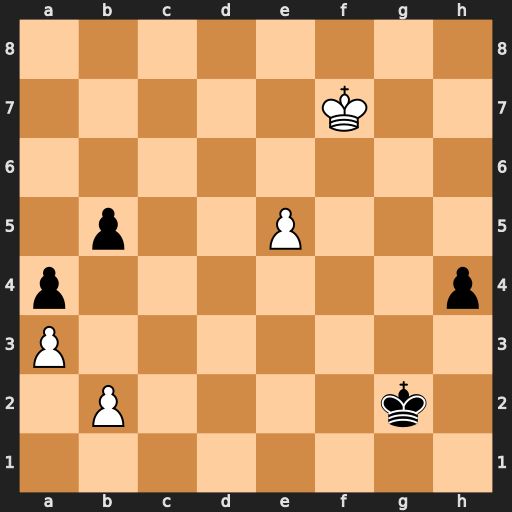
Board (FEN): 8/5K2/8/1p2P3/p6p/P7/1P4k1/8
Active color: w
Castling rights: -
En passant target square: -
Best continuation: e6 h3 e7 h2 e8=Q